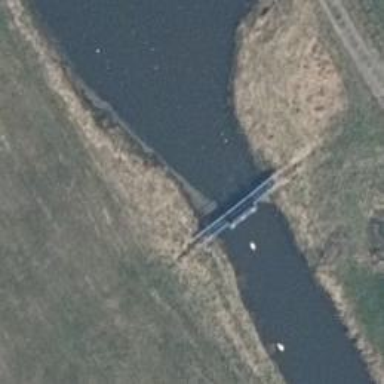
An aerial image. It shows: Weir in waterway.